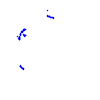
Particle: pion